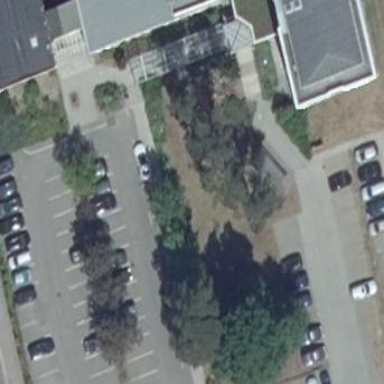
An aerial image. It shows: Parking area with surface.